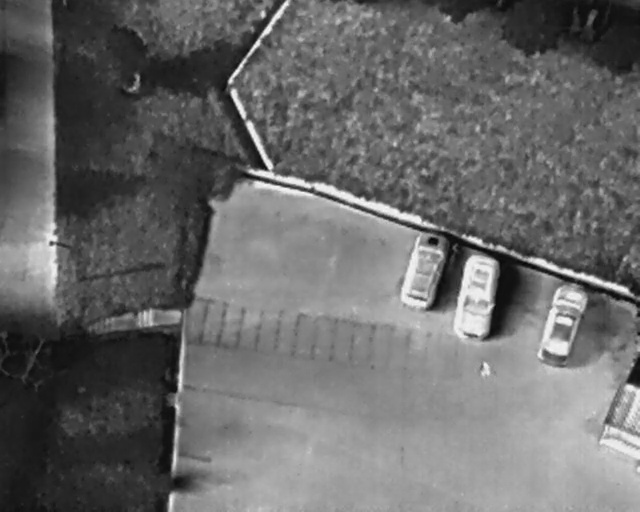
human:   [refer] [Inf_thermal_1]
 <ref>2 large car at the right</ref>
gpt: <box>[[67, 54, 81, 61, 10], [81, 59, 94, 66, 17]]</box>